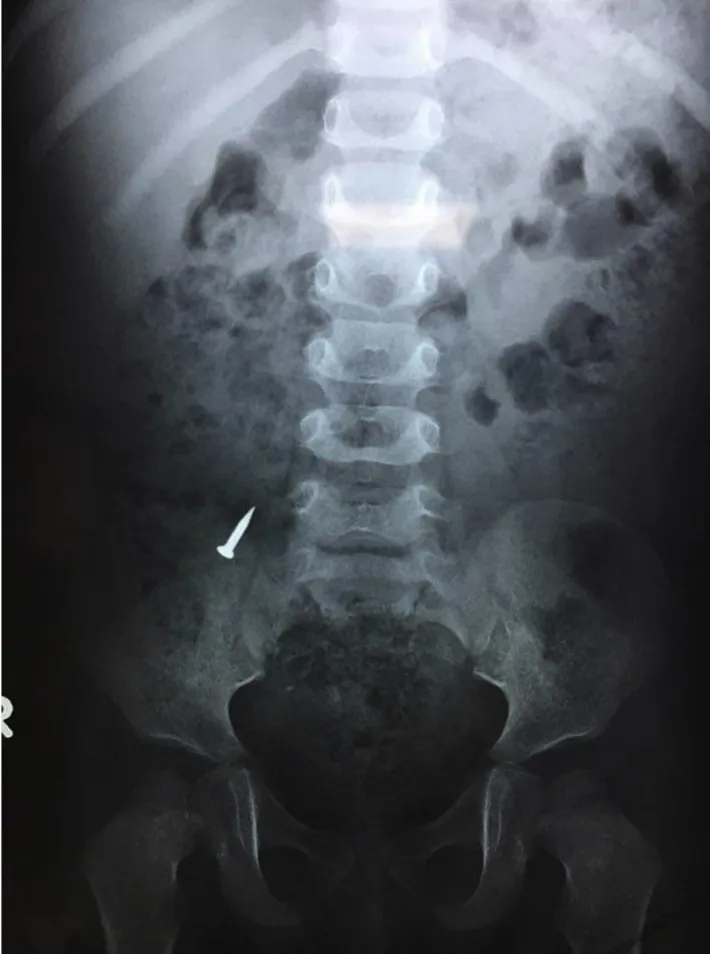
Plain abdominal X-ray in erect position showing the metallic nail in the region of the right iliac fossa.
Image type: radiology (x_ray)